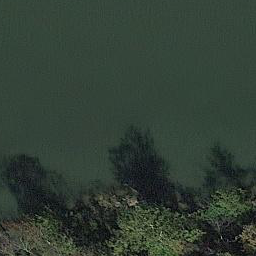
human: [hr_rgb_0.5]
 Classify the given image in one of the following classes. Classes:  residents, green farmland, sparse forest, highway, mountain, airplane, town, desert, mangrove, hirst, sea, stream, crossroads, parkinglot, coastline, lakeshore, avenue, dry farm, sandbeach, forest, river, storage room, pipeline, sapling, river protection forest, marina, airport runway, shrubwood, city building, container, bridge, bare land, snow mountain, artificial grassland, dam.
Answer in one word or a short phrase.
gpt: river protection forest